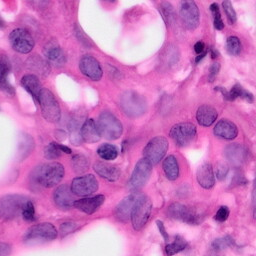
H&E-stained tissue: Pancreatic